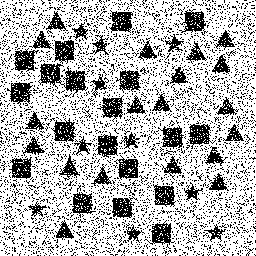
Squares: 19
Triangles: 19
Stars: 10
Total shapes: 48